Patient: sex M, age 57
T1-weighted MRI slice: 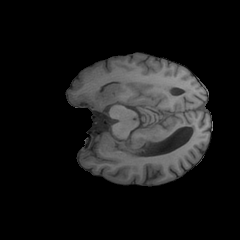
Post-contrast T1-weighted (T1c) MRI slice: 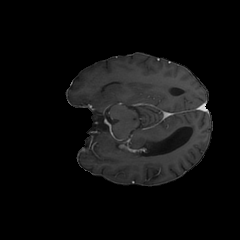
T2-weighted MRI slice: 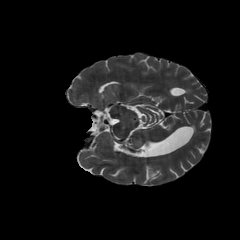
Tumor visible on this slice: no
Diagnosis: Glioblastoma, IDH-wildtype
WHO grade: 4